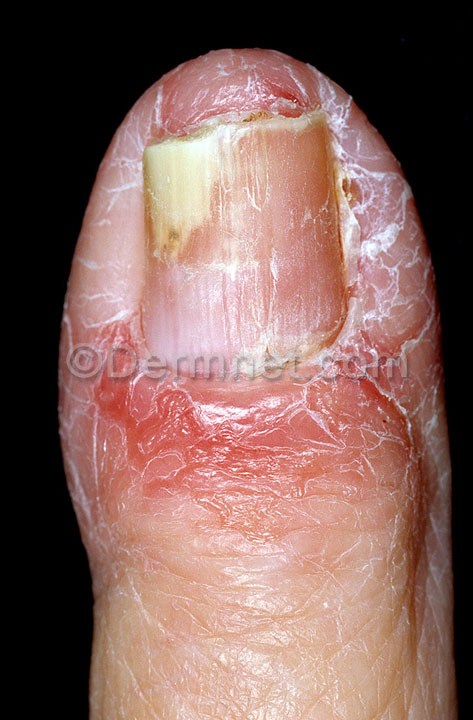
Disease: Nail Fungus and other Nail Disease